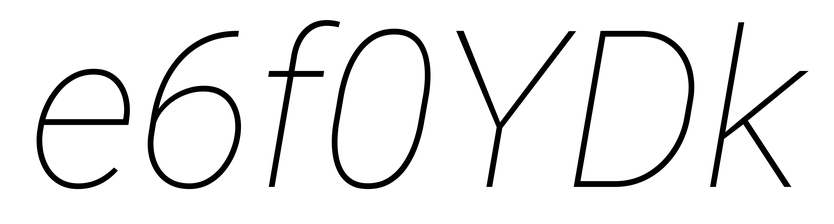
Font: Roboto-Italic_Thin_Italic